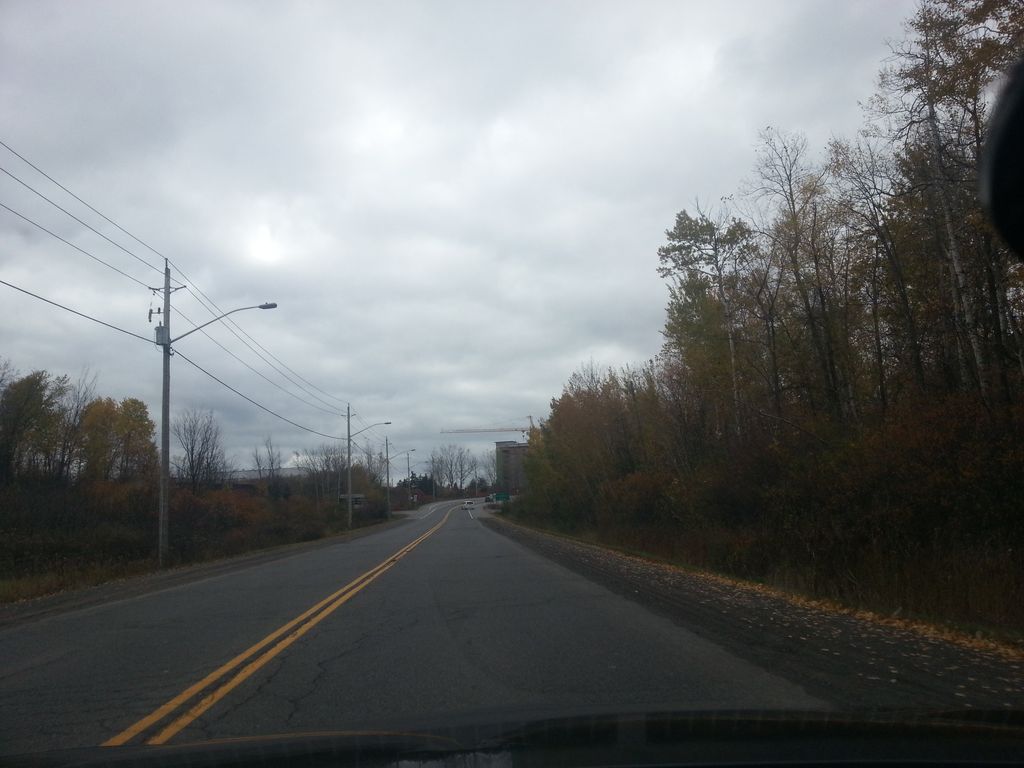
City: ottawa-gatineau